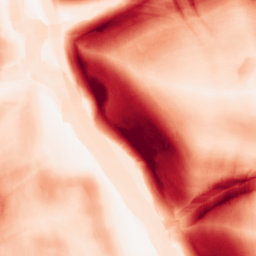
Category: morphological
Decomposition family: morphological_gradient
Decomposition parameters: size: 15
shape: square
Upsampling method: quadratic
Upsampling parameters: scale: 4
Upsampling scale: 4